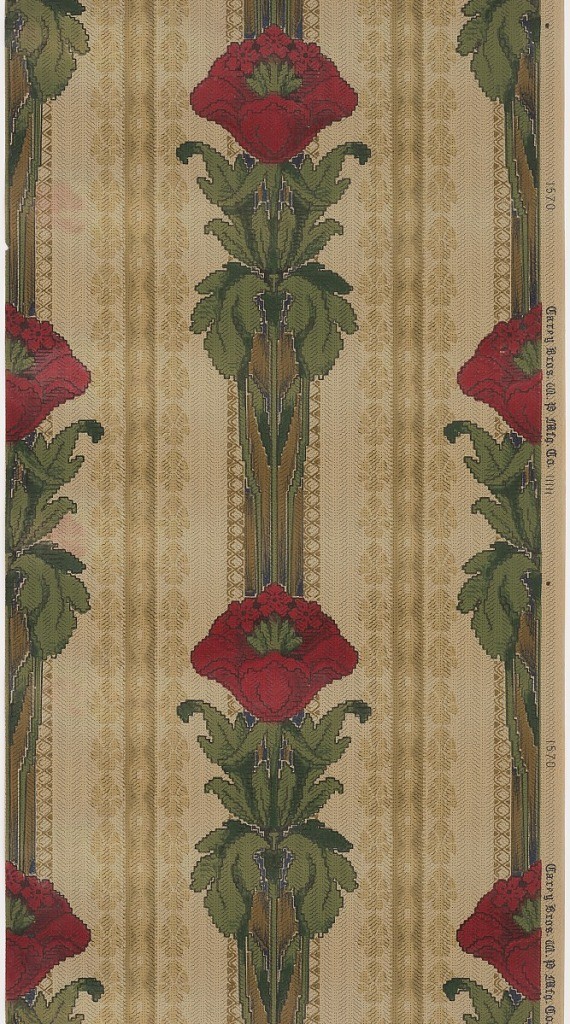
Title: Sidewall
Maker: Carey Bros. W.P. Mfg. Co., Philadelphia, Pennsylvania, founded 1882
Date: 1905–1915
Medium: Machine-printed paper
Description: Floral stripe design. Large-scale red poppies on green foliate stripe. This alternates with a narrower, less prominent stripe. The whole design is printed to resemble a textile.